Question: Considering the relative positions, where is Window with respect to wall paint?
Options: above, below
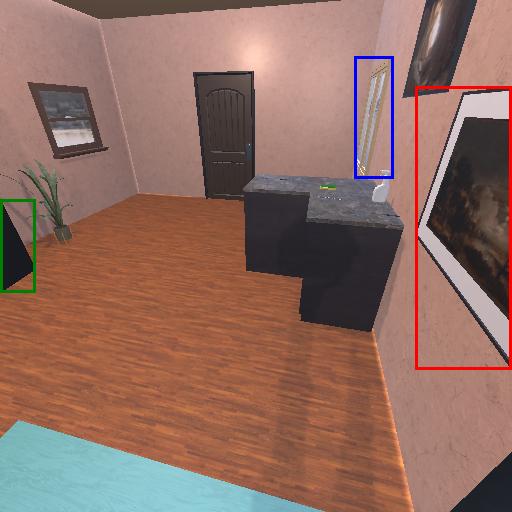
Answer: above